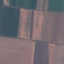
Land use / land cover: AnnualCrop